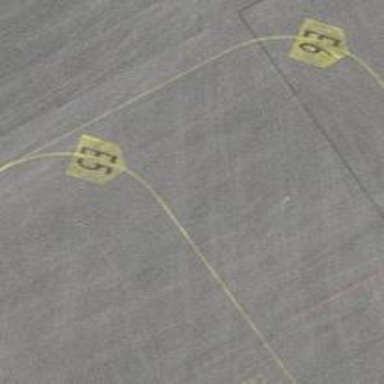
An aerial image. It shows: Image of taxiway at airport.